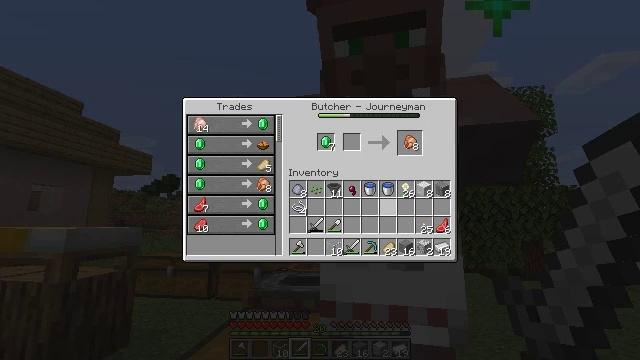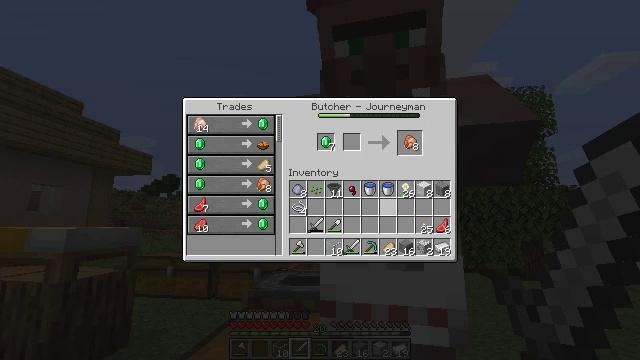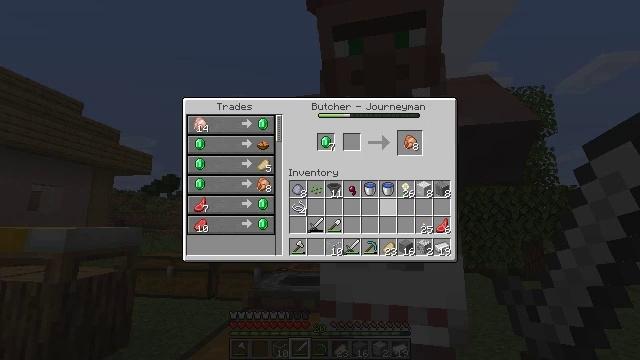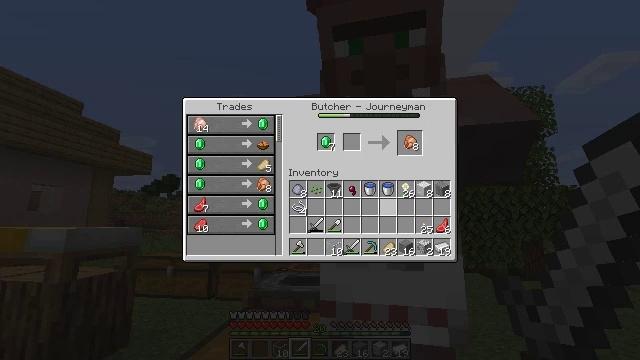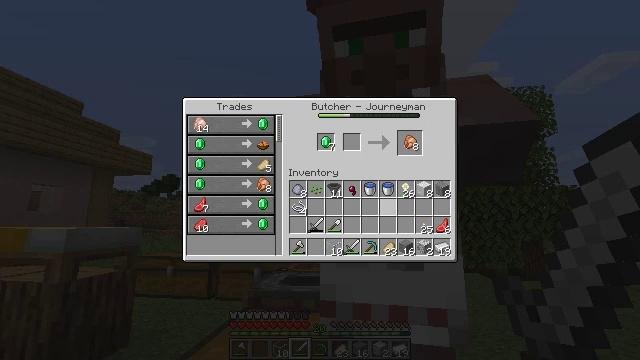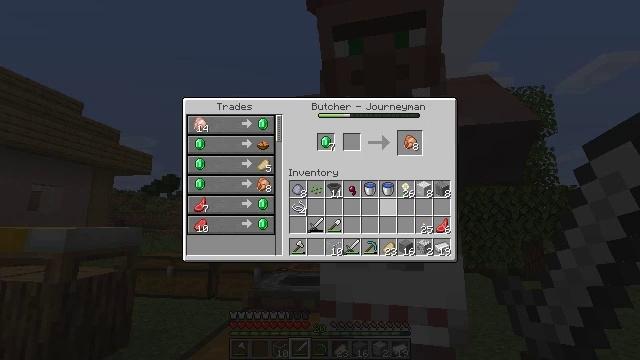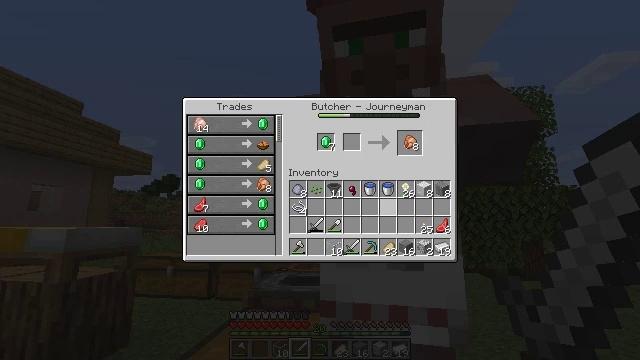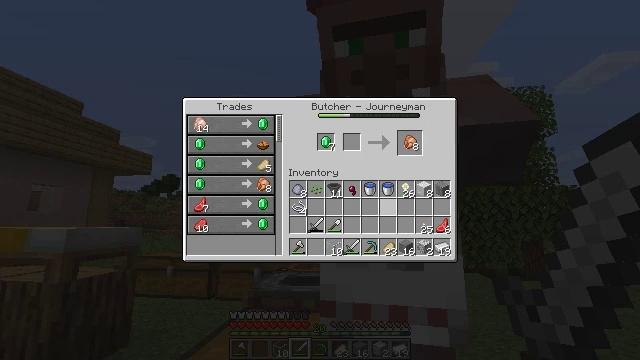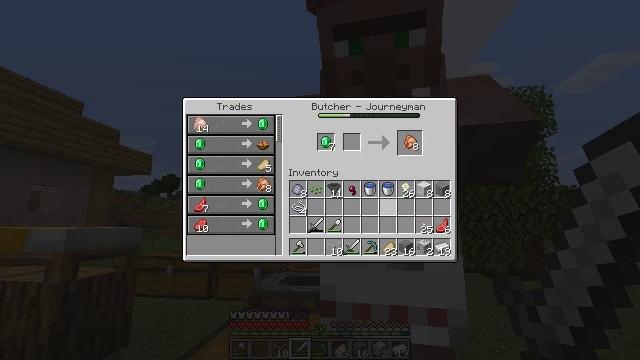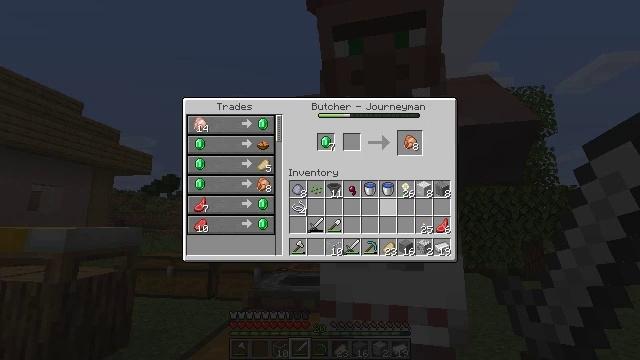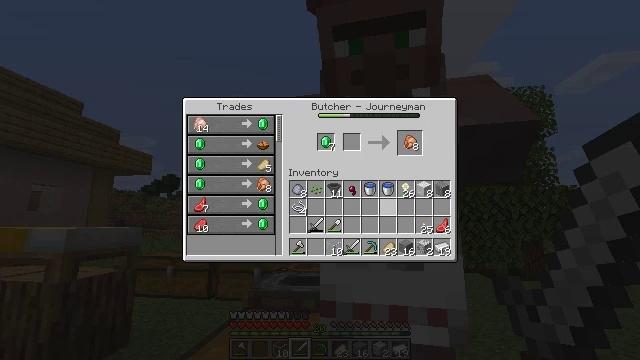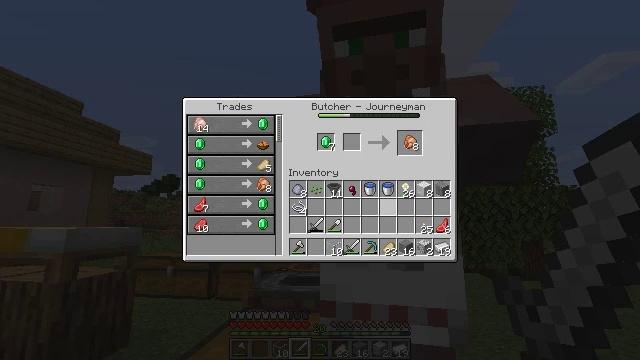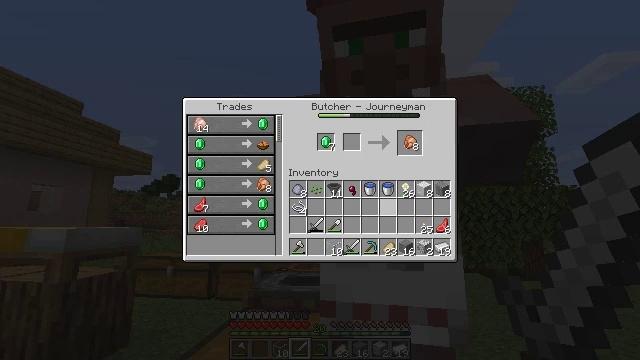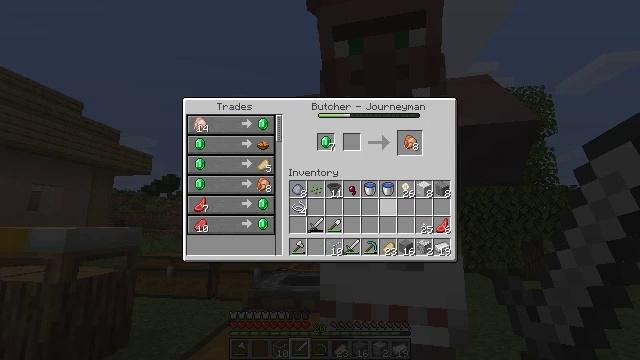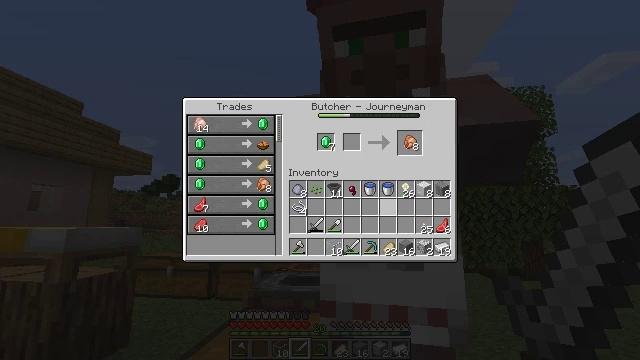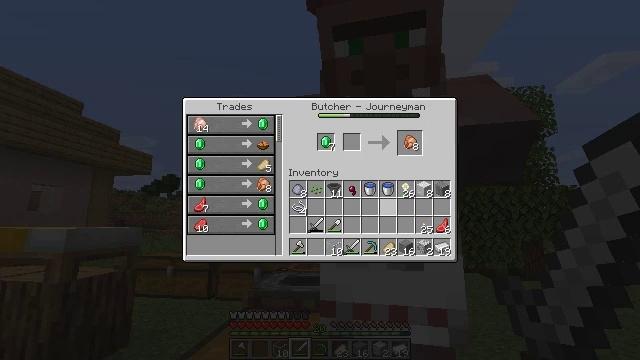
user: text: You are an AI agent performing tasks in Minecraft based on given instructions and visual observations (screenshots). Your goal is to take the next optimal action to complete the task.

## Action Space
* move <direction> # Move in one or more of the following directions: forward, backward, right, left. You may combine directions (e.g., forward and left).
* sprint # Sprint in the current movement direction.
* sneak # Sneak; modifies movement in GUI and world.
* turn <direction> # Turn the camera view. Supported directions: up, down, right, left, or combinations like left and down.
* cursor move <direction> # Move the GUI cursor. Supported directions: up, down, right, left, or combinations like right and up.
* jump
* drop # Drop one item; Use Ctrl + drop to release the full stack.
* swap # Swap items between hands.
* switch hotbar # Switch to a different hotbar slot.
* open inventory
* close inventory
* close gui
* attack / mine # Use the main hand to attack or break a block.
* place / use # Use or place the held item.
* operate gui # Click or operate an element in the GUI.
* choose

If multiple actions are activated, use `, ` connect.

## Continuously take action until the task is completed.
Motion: motion action
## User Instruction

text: Mine the dark oak fence.
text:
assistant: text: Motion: no_op
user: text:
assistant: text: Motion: no_op
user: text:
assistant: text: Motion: no_op
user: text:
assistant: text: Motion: no_op
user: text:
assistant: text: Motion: no_op
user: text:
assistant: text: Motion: no_op
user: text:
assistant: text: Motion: no_op
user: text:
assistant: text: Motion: no_op
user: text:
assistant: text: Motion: no_op
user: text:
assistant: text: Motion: no_op
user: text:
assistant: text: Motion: no_op
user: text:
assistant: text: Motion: no_op
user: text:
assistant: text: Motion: no_op
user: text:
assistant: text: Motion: no_op
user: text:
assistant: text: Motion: no_op
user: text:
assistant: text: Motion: no_op
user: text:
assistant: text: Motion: no_op
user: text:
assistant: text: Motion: no_op
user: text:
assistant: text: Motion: no_op
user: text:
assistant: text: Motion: no_op
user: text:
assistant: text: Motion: no_op
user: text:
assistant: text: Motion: no_op
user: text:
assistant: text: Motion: no_op
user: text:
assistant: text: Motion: no_op
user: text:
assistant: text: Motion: no_op
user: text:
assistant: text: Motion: no_op
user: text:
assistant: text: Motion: no_op
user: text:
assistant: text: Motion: no_op
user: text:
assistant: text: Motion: no_op
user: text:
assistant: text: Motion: no_op